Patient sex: M
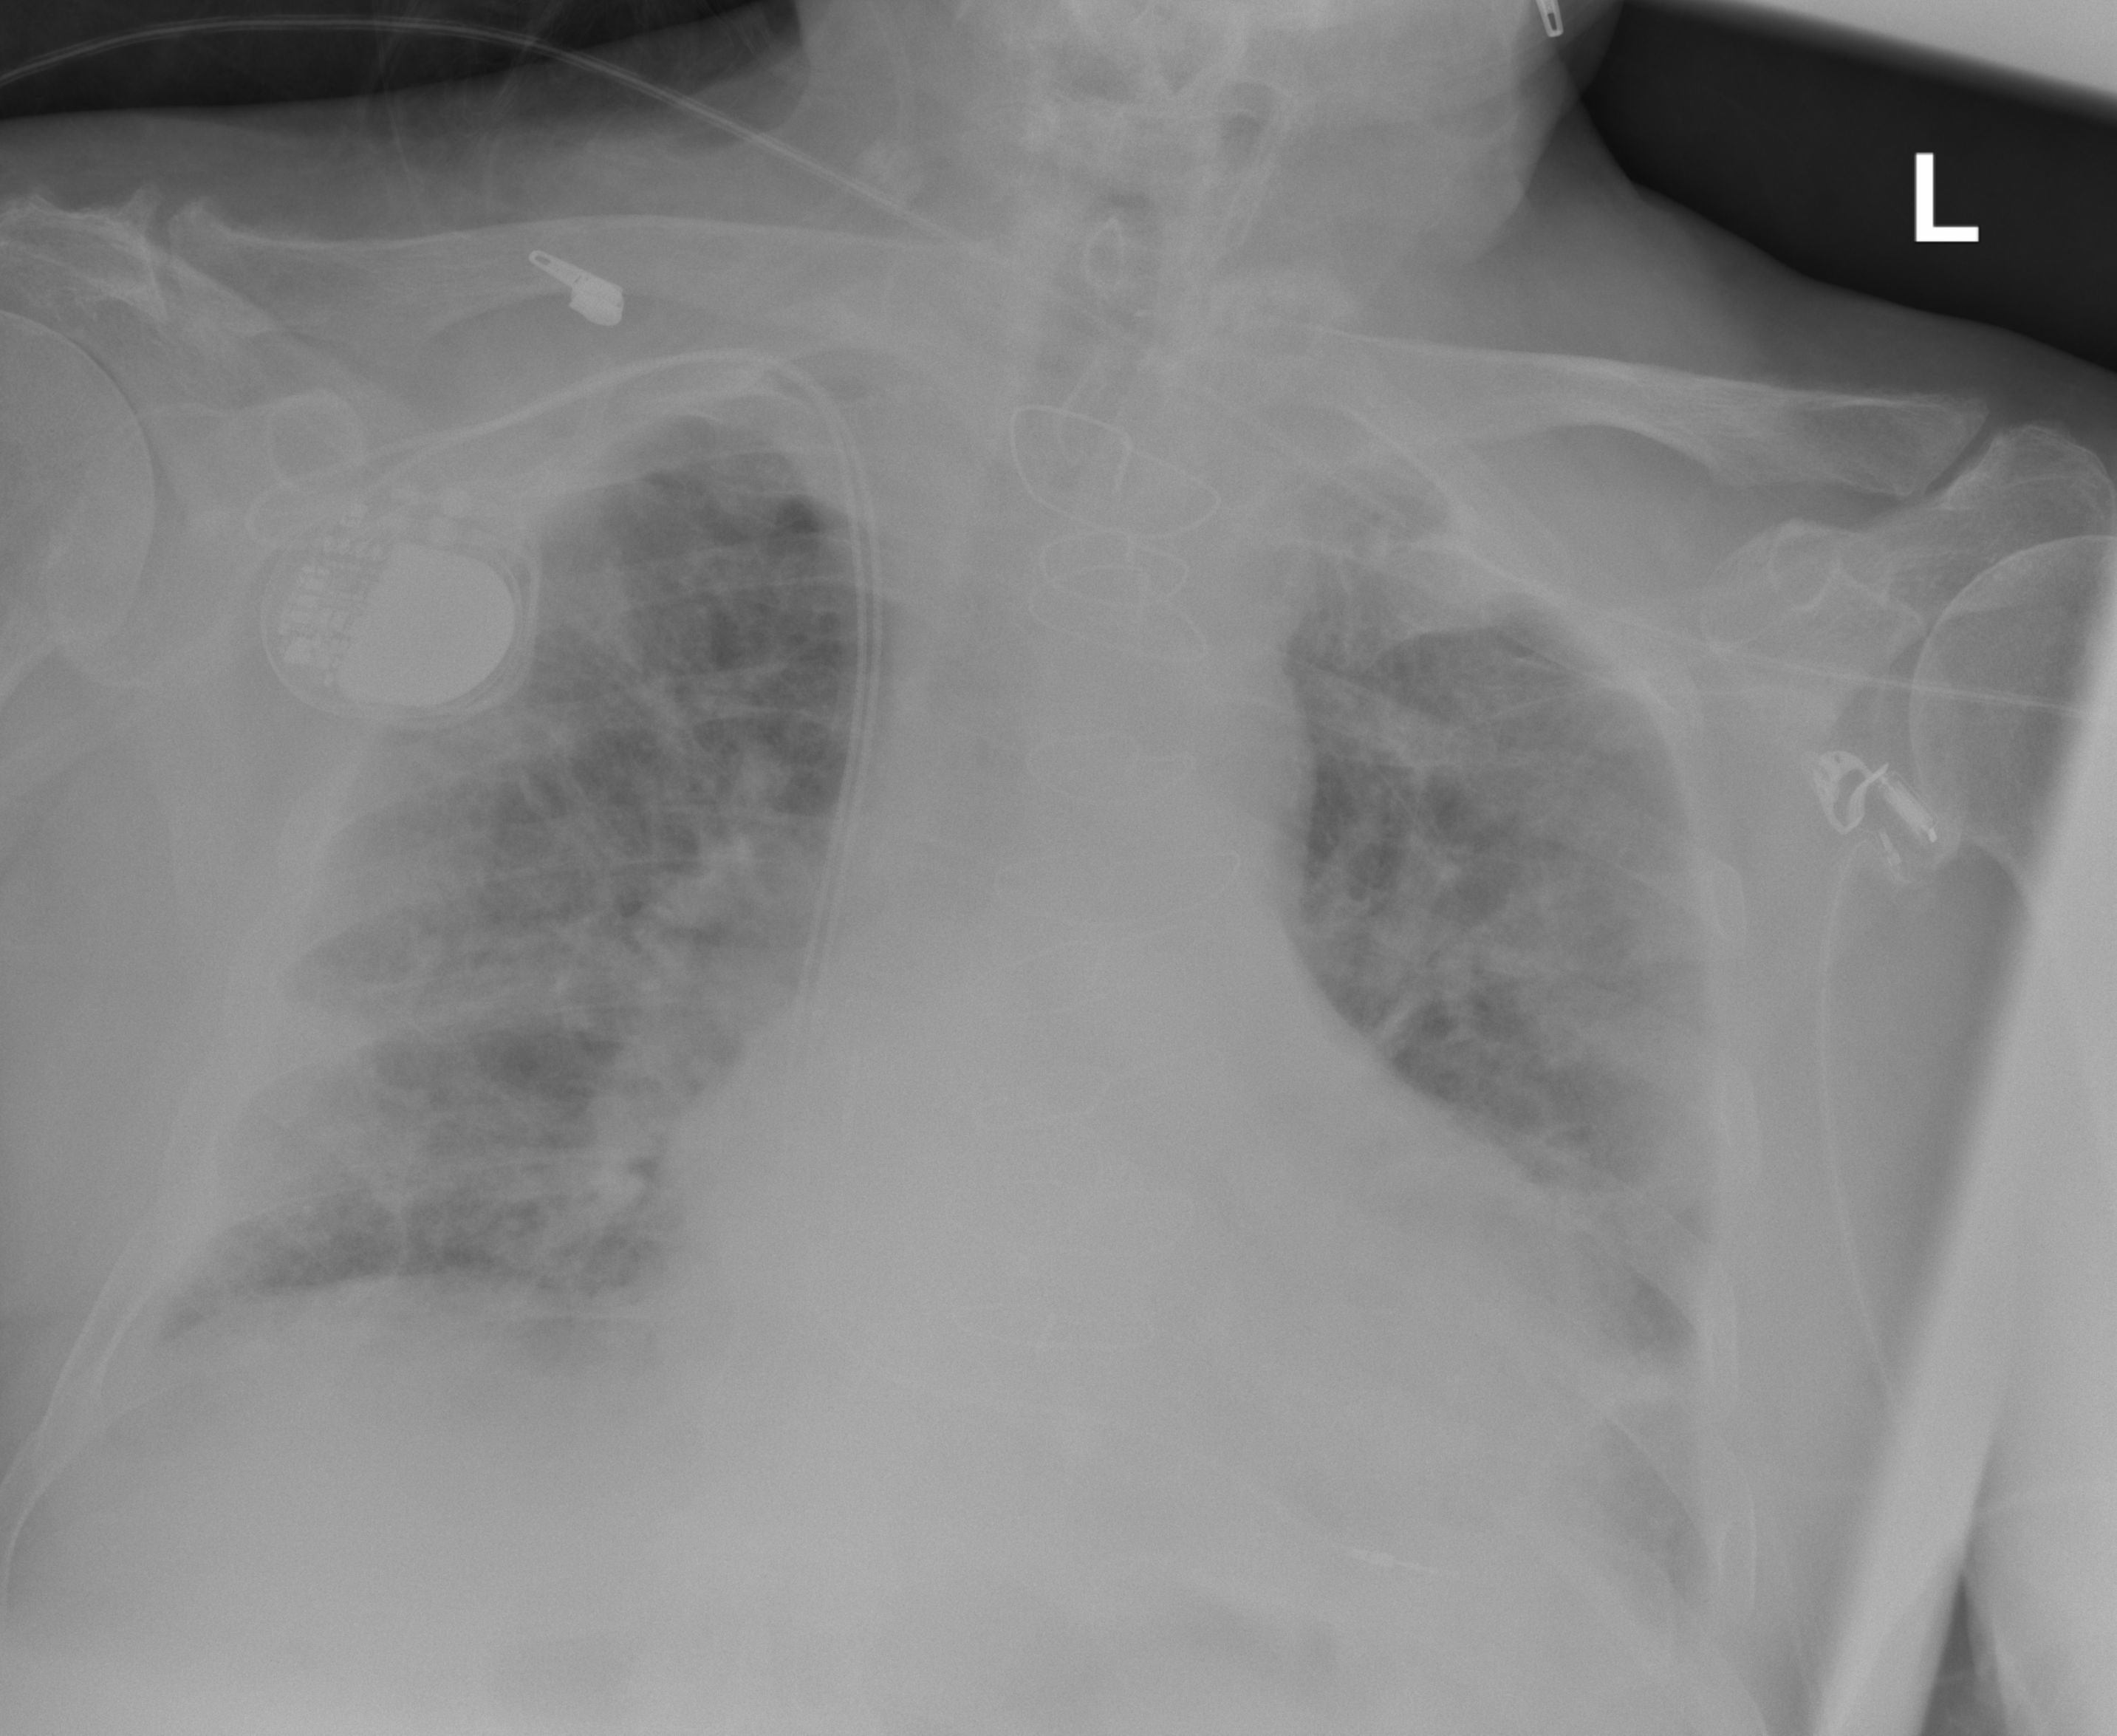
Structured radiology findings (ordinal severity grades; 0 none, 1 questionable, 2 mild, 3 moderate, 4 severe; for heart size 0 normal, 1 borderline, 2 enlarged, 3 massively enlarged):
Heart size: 0
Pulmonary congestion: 1
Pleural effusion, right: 0
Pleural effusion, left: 1
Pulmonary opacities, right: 3
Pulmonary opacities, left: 3
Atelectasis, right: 2
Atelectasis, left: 2